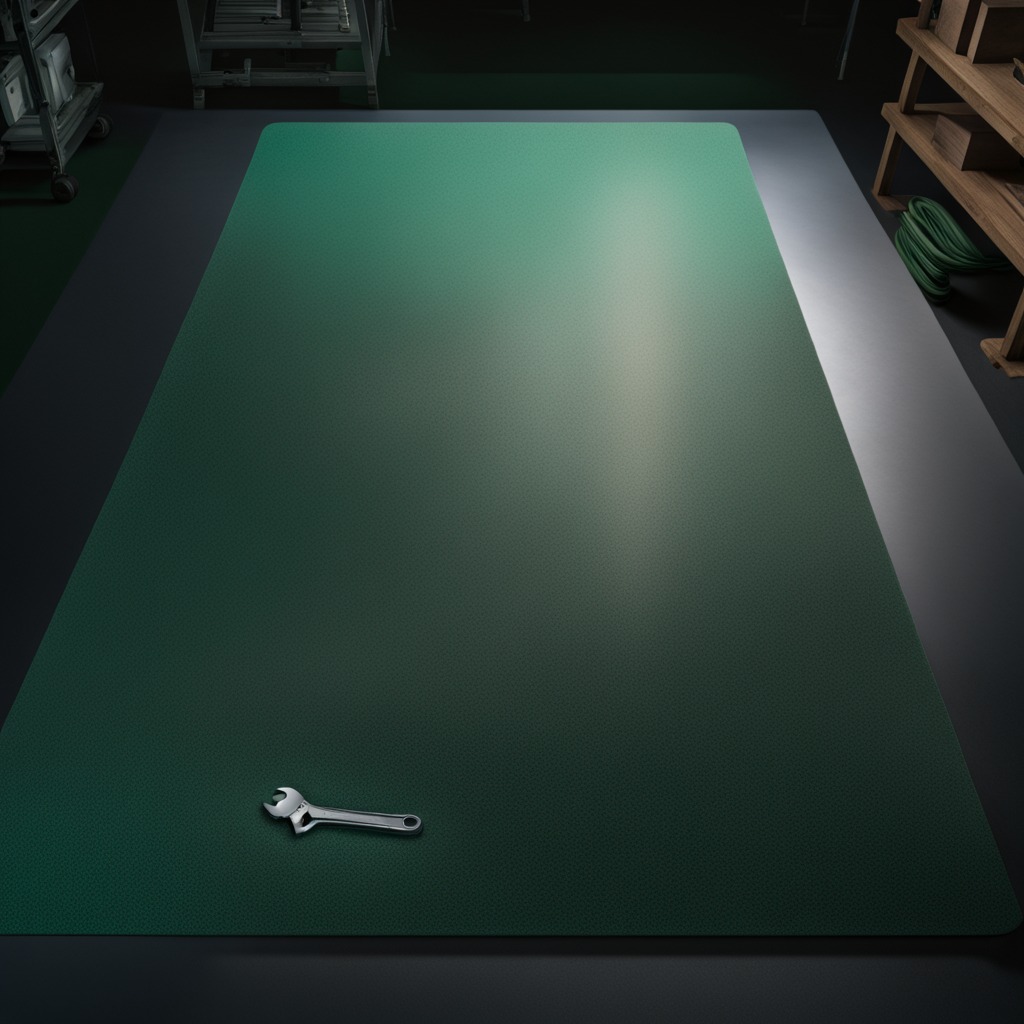
A wrench lies on a clean granite tabletop covered with a green rubber mat inside a workshop at night dim ambient light soft shadows worn but beneath the mat